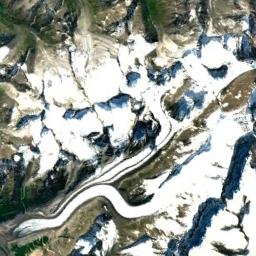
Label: snowberg